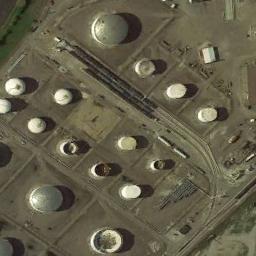
Label: storage tanks